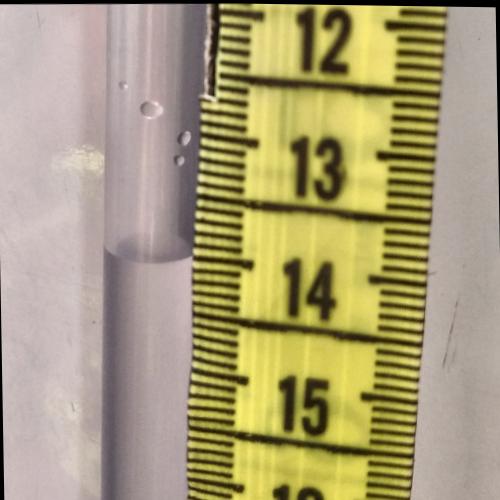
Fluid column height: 14.0 cm